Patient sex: M
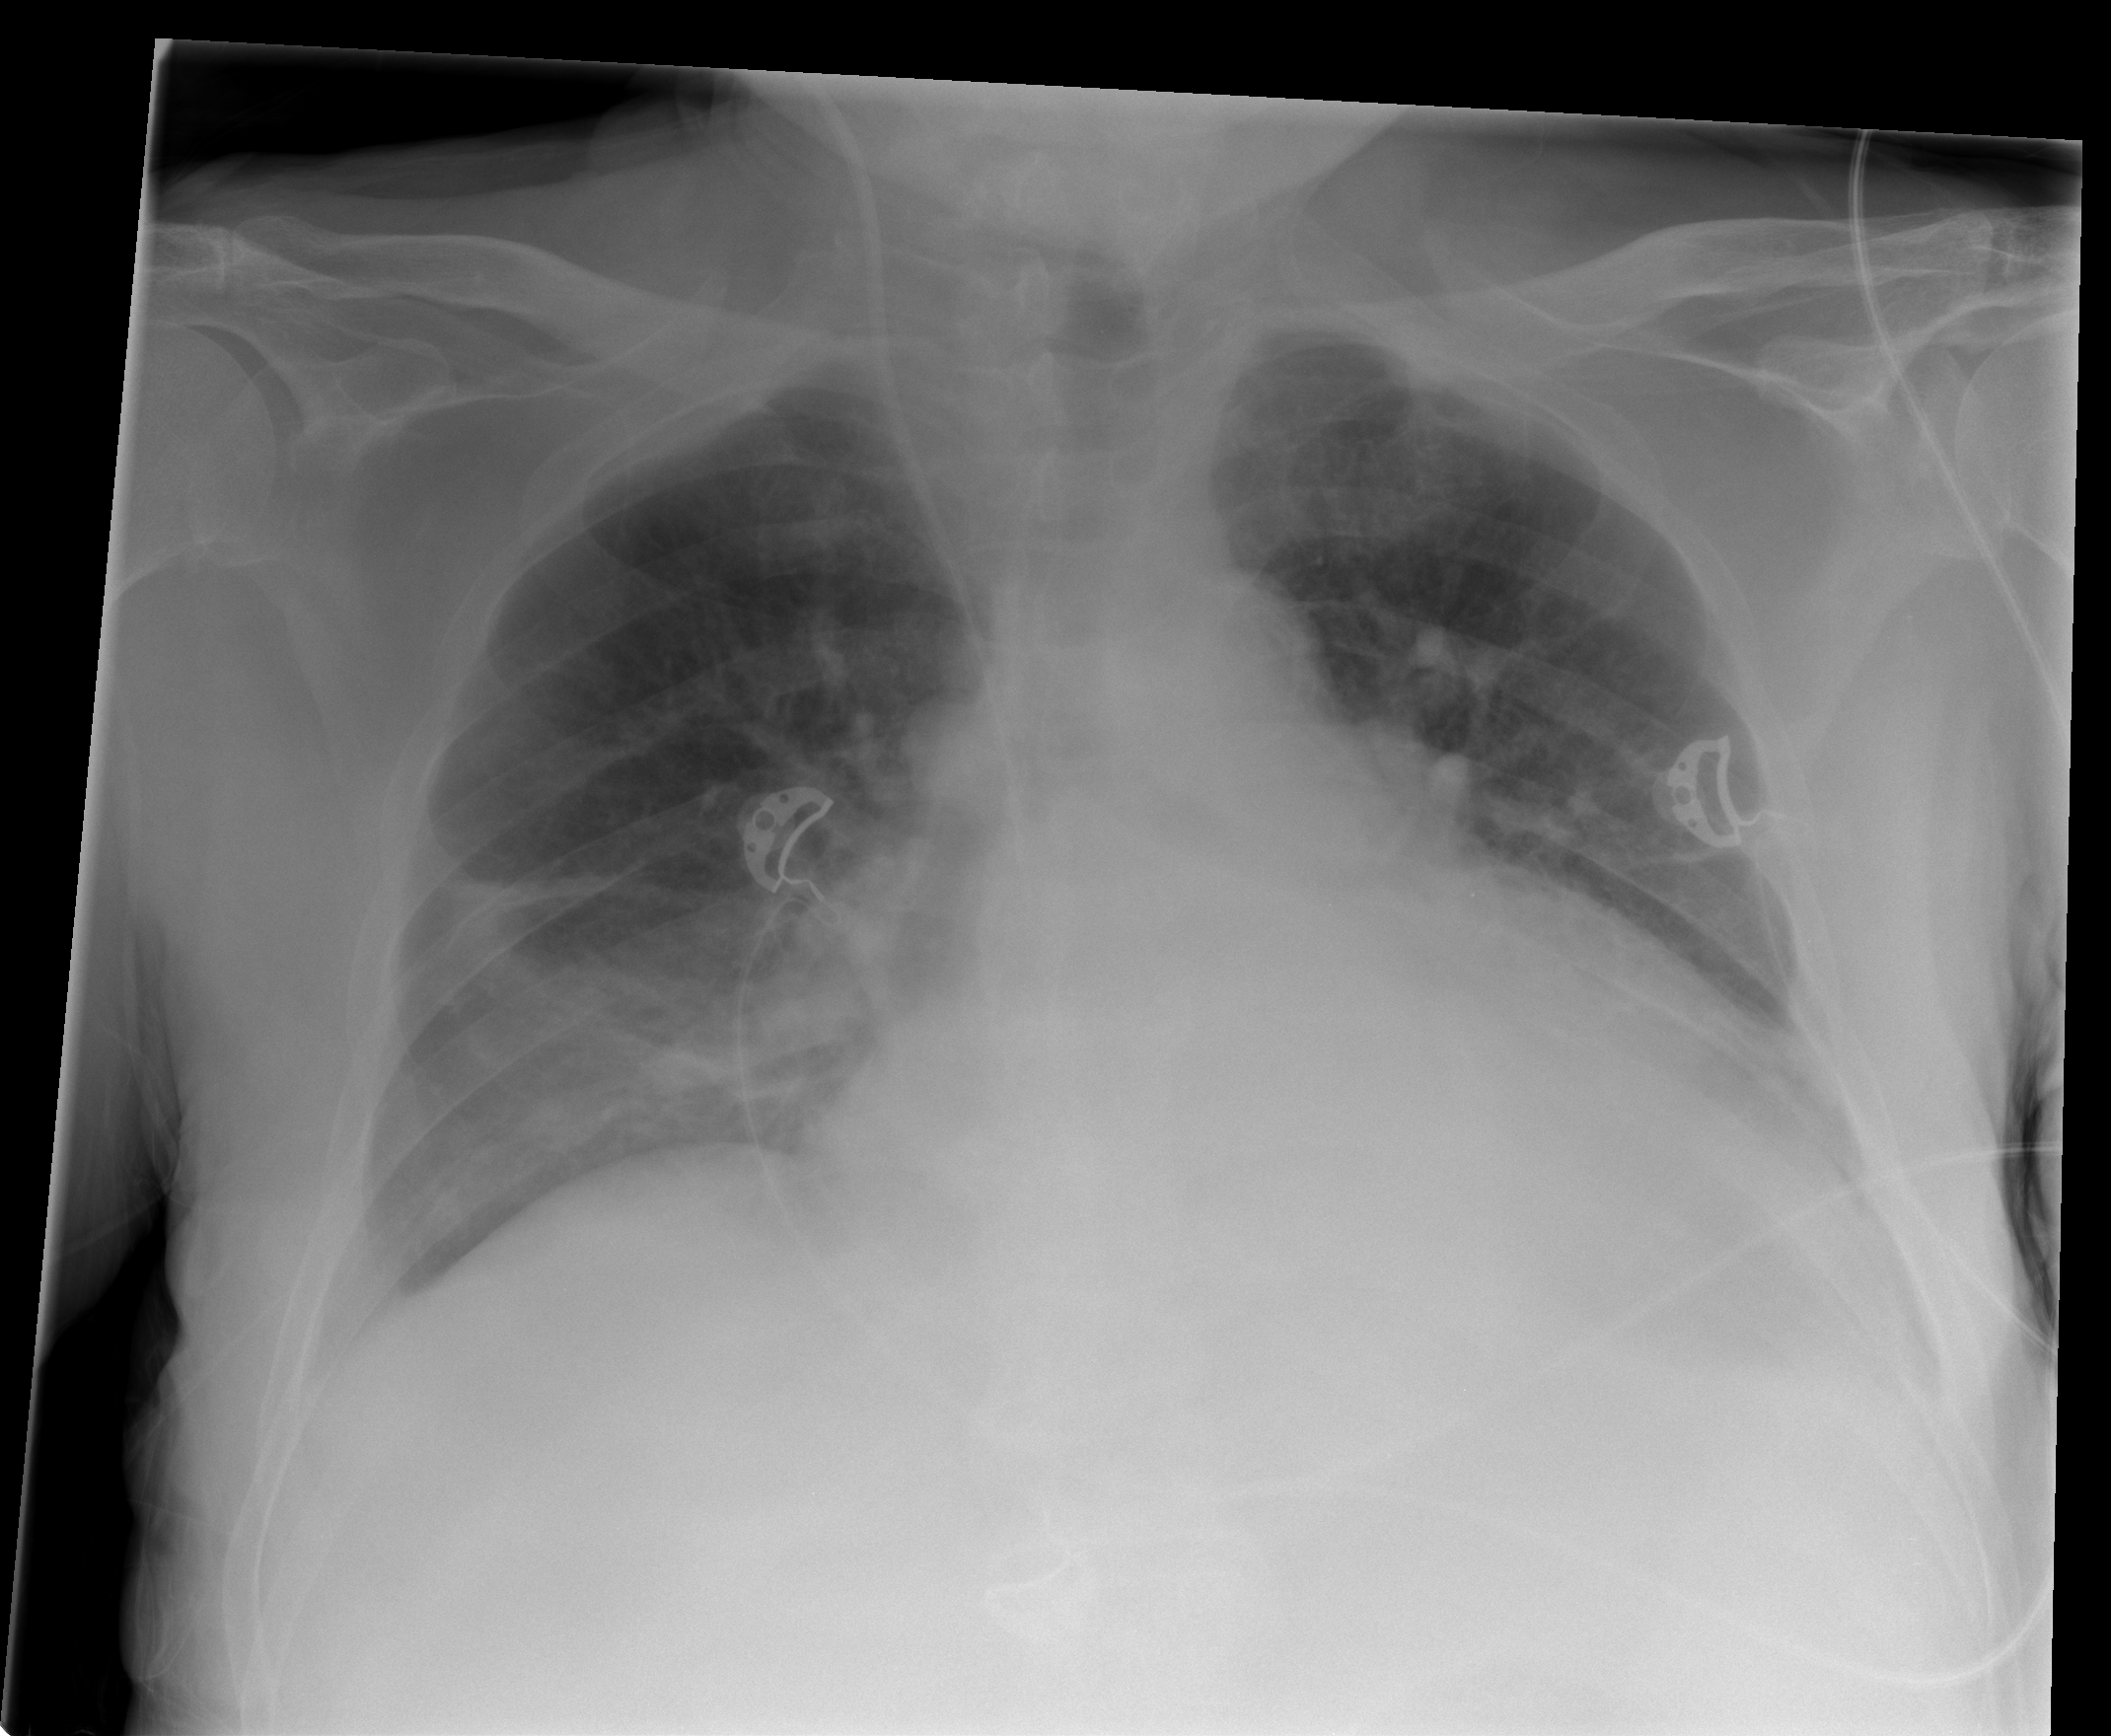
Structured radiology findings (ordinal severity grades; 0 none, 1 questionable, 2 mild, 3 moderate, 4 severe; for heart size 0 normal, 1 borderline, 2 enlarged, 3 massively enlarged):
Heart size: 2
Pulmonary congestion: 2
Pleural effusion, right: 2
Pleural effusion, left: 2
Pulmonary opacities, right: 0
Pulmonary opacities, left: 0
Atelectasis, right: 2
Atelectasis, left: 2